Interaction volume radius: 5 \u00c5
Interaction volume height: 20 \u00c5
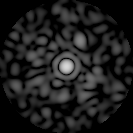
Disorder parameter: 0.8463